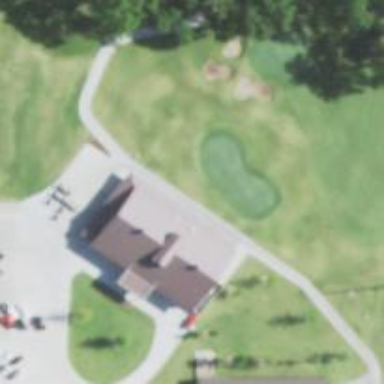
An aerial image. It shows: Clubhouse building at golf course.